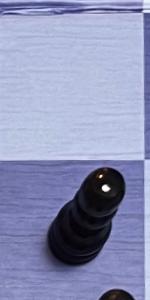
Label: Pawn_Black